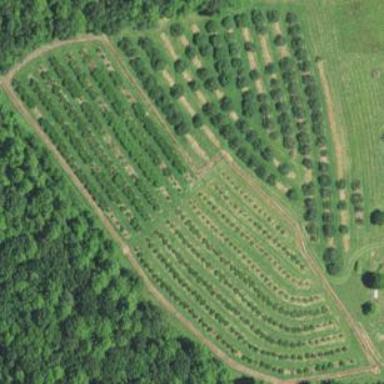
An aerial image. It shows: Orchard.